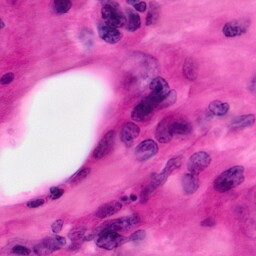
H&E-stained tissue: Pancreatic